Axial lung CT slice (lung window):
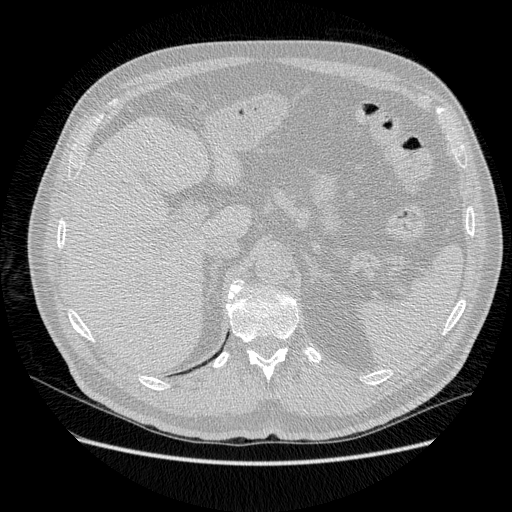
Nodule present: no